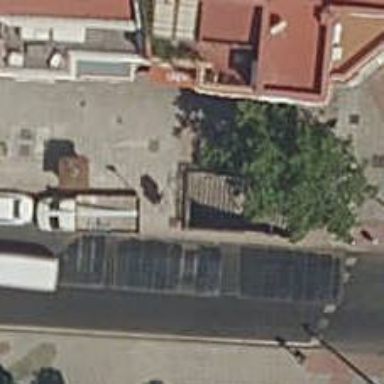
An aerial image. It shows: Subway entrance.